Question: I am trying to integrate 'FOSUserBundle' with 'FOSOAuthServerBundle' to proect my 'RESTFul APIs' but i am getting following error while accessing login page , i am quite new to it so i dont know how to get rid off this error.
here i am trying to open a login form of 'FOSUserBundle' so that i can login into it and get the Token

here is my 'security.yml'
'''
# FOR FOSUserBundle
security:
providers:
fos_userbundle:
id: fos_user.user_provider.username
encoders:
"FOS\UserBundle\Model\UserInterface": sha512
firewalls:
main:
pattern: ^/
form_login:
provider: fos_userbundle
csrf_provider: form.csrf_provider
logout: true
anonymous: true
access_control:
- { path: ^/login, role: IS_AUTHENTICATED_ANONYMOUSLY }
- { path: ^/register, role: IS_AUTHENTICATED_ANONYMOUSLY }
- { path: ^/resetting, role: IS_AUTHENTICATED_ANONYMOUSLY }
- { path: ^/admin/, role: ROLE_ADMIN }
role_hierarchy:
ROLE_ADMIN: ROLE_USER
ROLE_SUPER_ADMIN: ROLE_ADMIN
# FOR FOSOAuthServerBundle
security:
providers:
fos_userbundle:
id: fos_user.user_provider.username
firewalls:
oauth_token:
pattern: ^/oauth/v2/token
security: false
oauth_authorize:
pattern: ^/oauth/v2/auth
form_login:
provider: fos_userbundle
check_path: /oauth/v2/auth/login_check
login_path: /oauth/v2/auth/login
anonymous: true
# Add your favorite authentication process here
api:
pattern: ^/api
fos_oauth: true
stateless: true
anonymous: true # can be omitted as its default value
access_control:
- { path: ^/api, roles: [ IS_AUTHENTICATED_FULLY ] }
'''
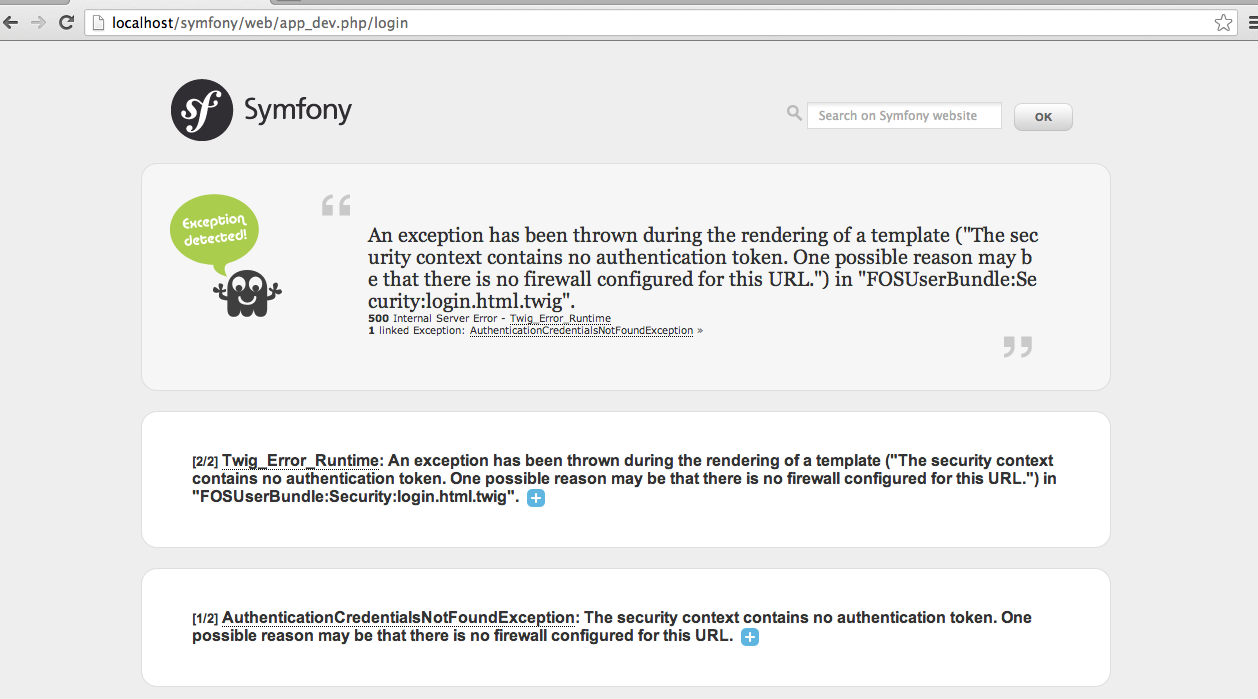
Answer: I believe your security.yml should look like this:
'''
security:
providers:
fos_userbundle:
id: fos_user.user_provider.username
encoders:
"FOS\UserBundle\Model\UserInterface": sha512
firewalls:
oauth_token:
pattern: ^/oauth/v2/token
security: false
oauth_authorize:
pattern: ^/oauth/v2/auth
form_login:
provider: fos_userbundle
check_path: /oauth/v2/auth/login_check
login_path: /oauth/v2/auth/login
anonymous: true
# Add your favorite authentication process here
api:
pattern: ^/api
fos_oauth: true
stateless: true
anonymous: true # can be omitted as its default value
main:
pattern: ^/
form_login:
provider: fos_userbundle
csrf_provider: form.csrf_provider
logout: true
anonymous: true
access_control:
- { path: ^/login, role: IS_AUTHENTICATED_ANONYMOUSLY }
- { path: ^/register, role: IS_AUTHENTICATED_ANONYMOUSLY }
- { path: ^/resetting, role: IS_AUTHENTICATED_ANONYMOUSLY }
- { path: ^/admin/, role: ROLE_ADMIN }
- { path: ^/api, roles: [ IS_AUTHENTICATED_FULLY ] }
role_hierarchy:
ROLE_ADMIN: ROLE_USER
ROLE_SUPER_ADMIN: ROLE_ADMIN
'''